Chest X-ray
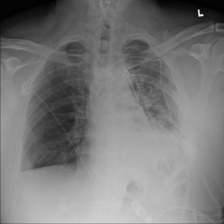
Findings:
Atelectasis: negative
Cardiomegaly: negative
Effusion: negative
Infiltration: negative
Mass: negative
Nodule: negative
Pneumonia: negative
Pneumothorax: negative
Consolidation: negative
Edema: negative
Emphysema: negative
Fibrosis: negative
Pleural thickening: negative
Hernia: negative